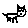
Label: cat